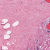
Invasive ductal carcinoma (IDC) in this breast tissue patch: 0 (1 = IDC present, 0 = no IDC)